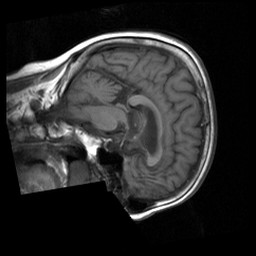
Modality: T1w
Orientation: sagittal
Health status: ill
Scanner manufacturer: siemens
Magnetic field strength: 1.5 T
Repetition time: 0.4 s
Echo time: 0.014 s